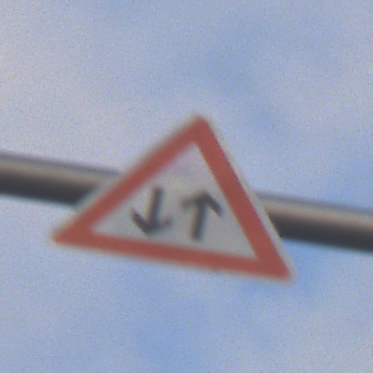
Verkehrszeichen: Gegenverkehr
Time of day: SunriseSunset
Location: Outdoor (Suburban)
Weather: PartlyCloudy
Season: NotSpecified
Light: Natural